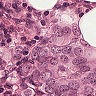
Metastatic tissue present: yes